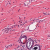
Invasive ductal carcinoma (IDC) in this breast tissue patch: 0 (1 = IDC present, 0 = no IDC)